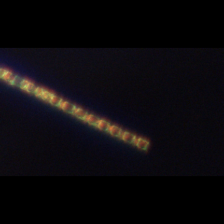
Taxon: Skeletonema
Group: Diatoms